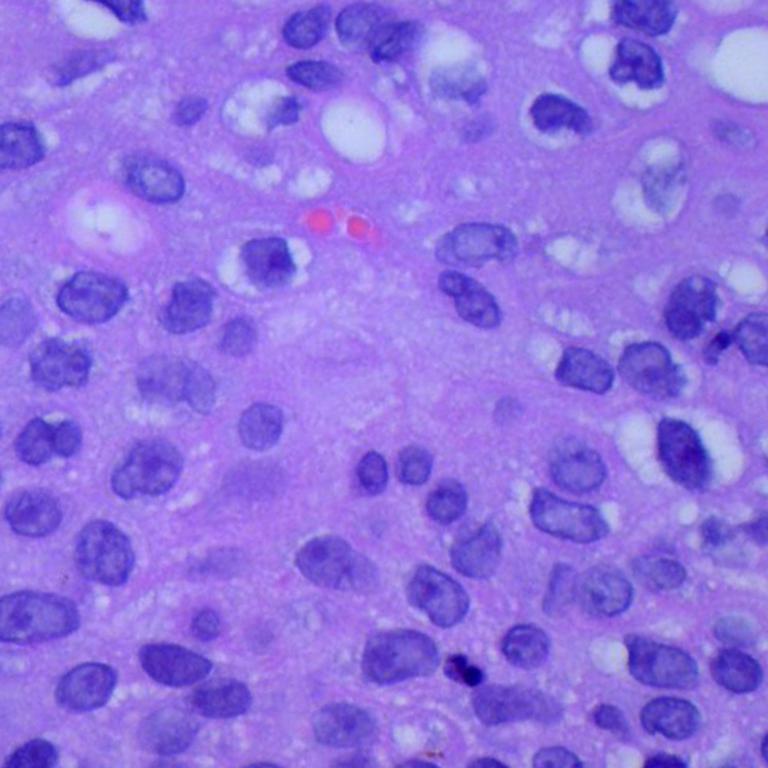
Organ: lung
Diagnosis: squamous carcinomas